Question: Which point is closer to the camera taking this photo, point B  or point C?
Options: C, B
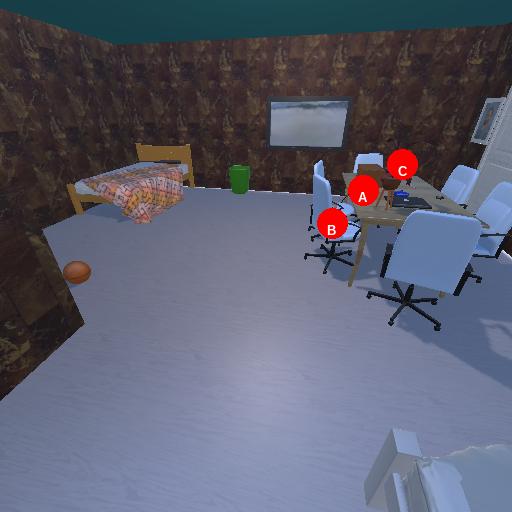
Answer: C